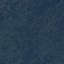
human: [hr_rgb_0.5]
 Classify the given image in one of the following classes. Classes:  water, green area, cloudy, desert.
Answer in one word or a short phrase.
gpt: green area